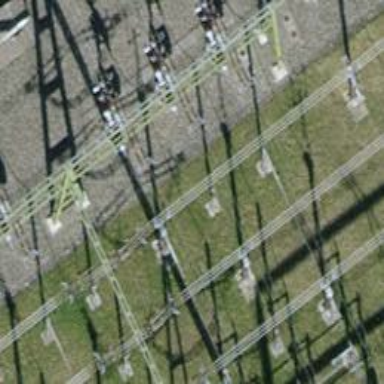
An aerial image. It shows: Bay for power lines.